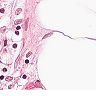
Metastatic tissue present: no